Field crop: maize
Growth stage: 2
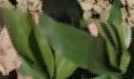
Species: maize